Question: I am following-
<URL>
with manual configuration I installed the chain-code in the 4 peers
'''
1. peer0.org1.example.com(anchor peer)
2. peer1.org1.example.com
3. peer0.org2.example.com(anchor peer)
4. peer1.org2.example.com
'''
In a channel with id "first".
Now when I try to instantiate the chain-code I am getting the error:

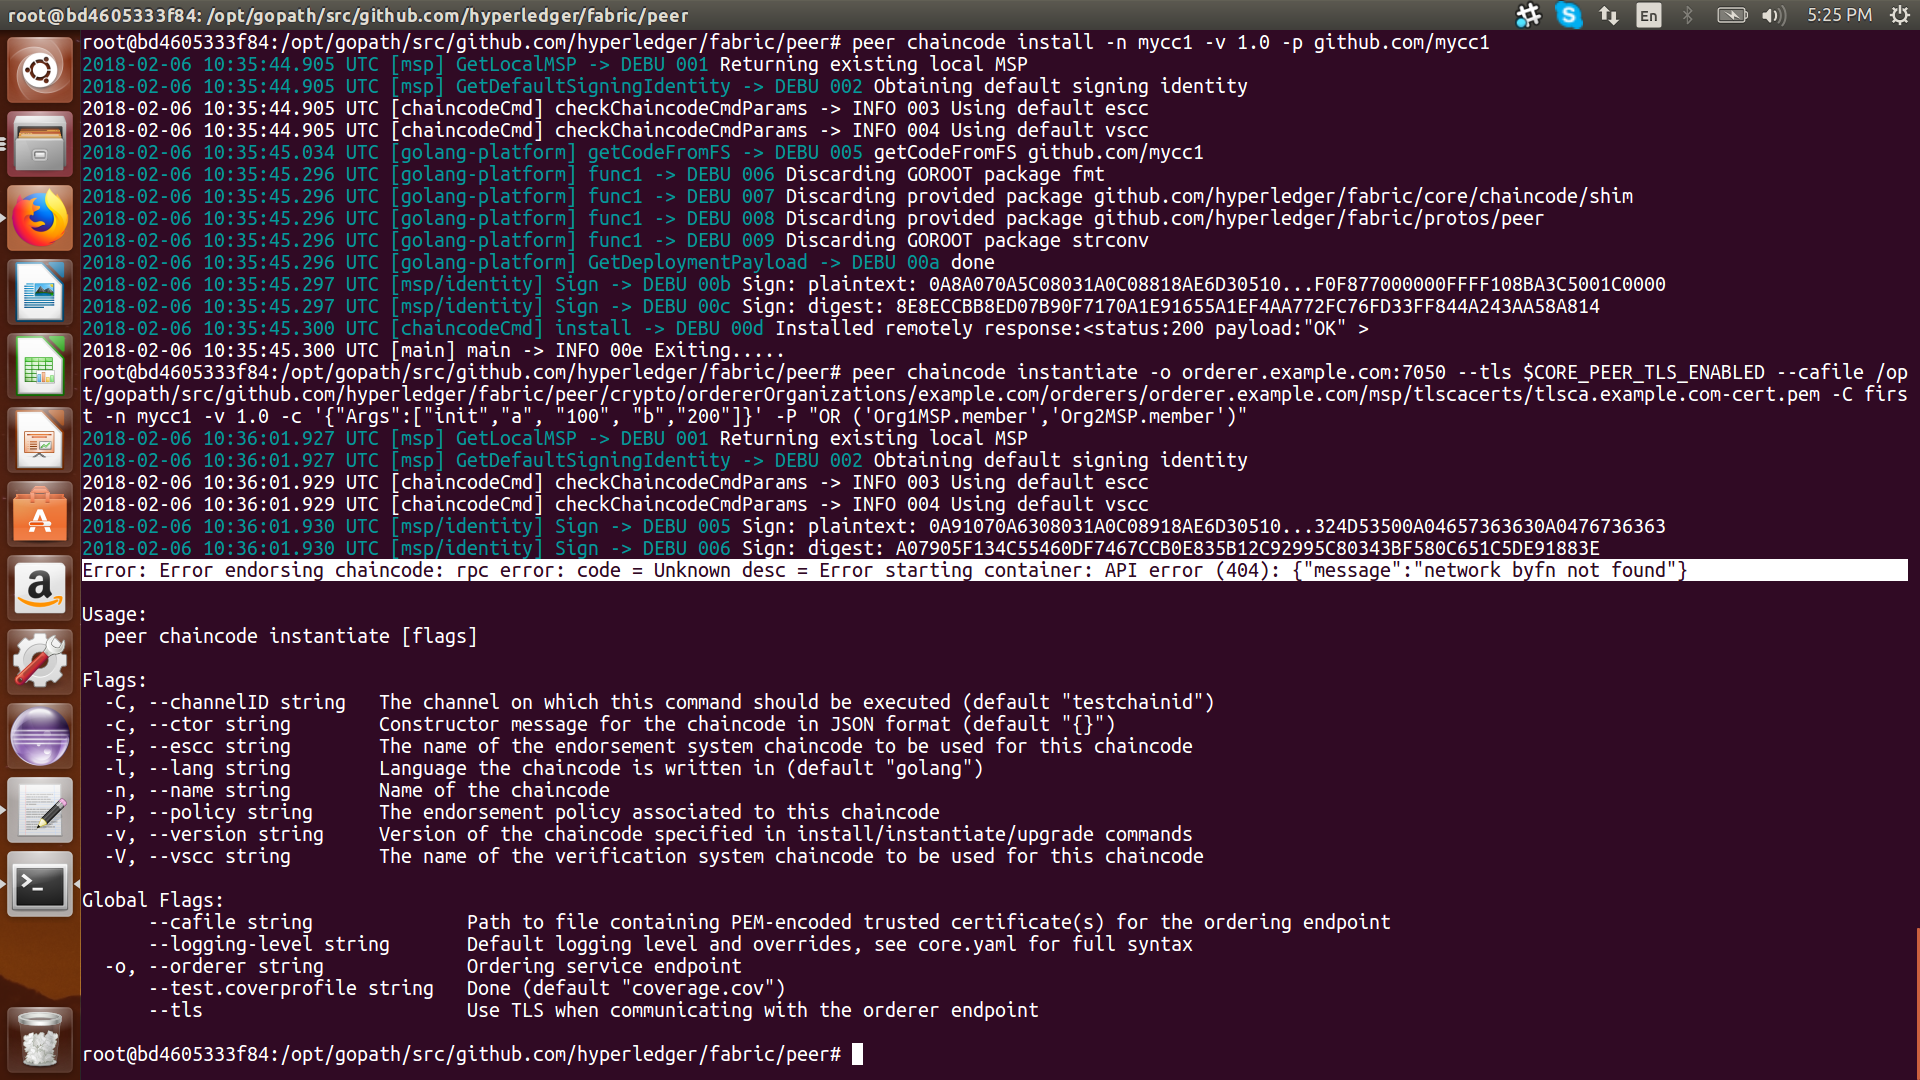
Answer: So, this is a problem of the environment variable 'COMPOSE_PROJECT_NAME'. I solved this by adding a '.env' file in my project folder with the environment variable 'COMPOSE_PROJECT_NAME' set to 'net'.
If that does not help, you can also check your 'peer-base.yaml' file for the variable 'CORE_VM_DOCKER_HOSTCONFIG_NETWORKMODE' and see if it has been set correctly or not. Your 'peer-base.yaml' file should have environment block looking something like this:
'''
- CORE_VM_ENDPOINT=unix:///host/var/run/docker.sock
# the following setting starts chaincode containers on the same
# bridge network as the peers
# https://docs.docker.com/compose/networking/
- CORE_VM_DOCKER_HOSTCONFIG_NETWORKMODE=${COMPOSE_PROJECT_NAME}_byfn
#- CORE_LOGGING_LEVEL=ERROR
- CORE_LOGGING_LEVEL=DEBUG
- CORE_PEER_TLS_ENABLED=true
- CORE_PEER_GOSSIP_USELEADERELECTION=true
- CORE_PEER_GOSSIP_ORGLEADER=false
- CORE_PEER_PROFILE_ENABLED=true
- CORE_PEER_TLS_CERT_FILE=/etc/hyperledger/fabric/tls/server.crt
- CORE_PEER_TLS_KEY_FILE=/etc/hyperledger/fabric/tls/server.key
- CORE_PEER_TLS_ROOTCERT_FILE=/etc/hyperledger/fabric/tls/ca.crt
'''